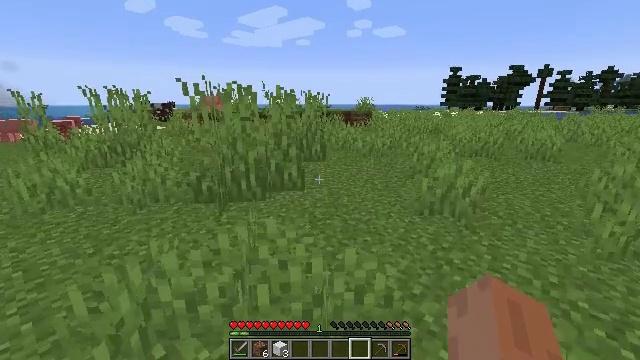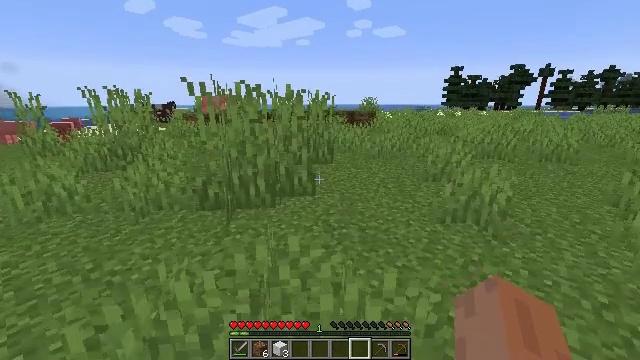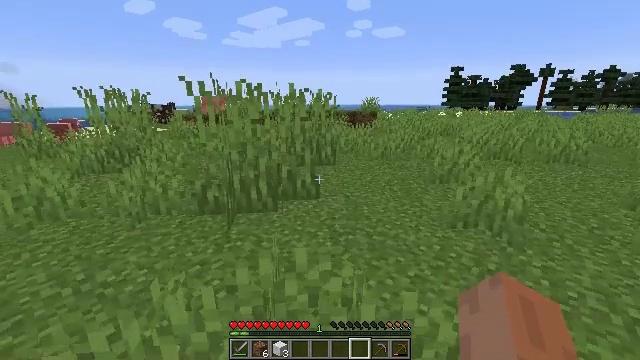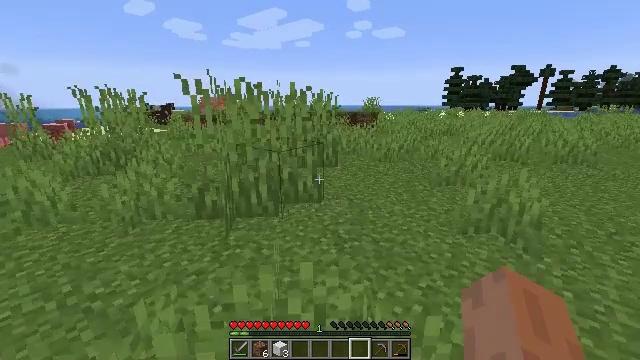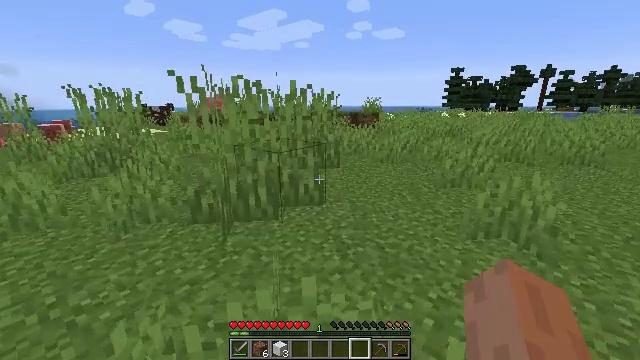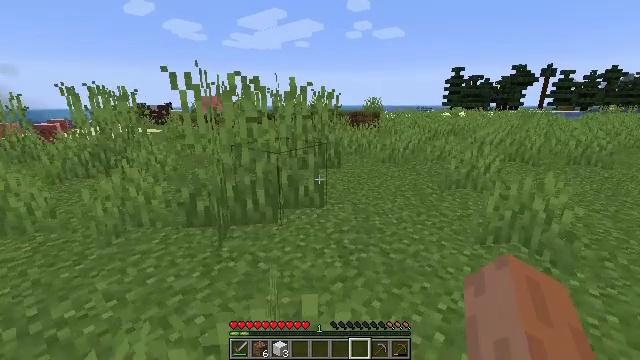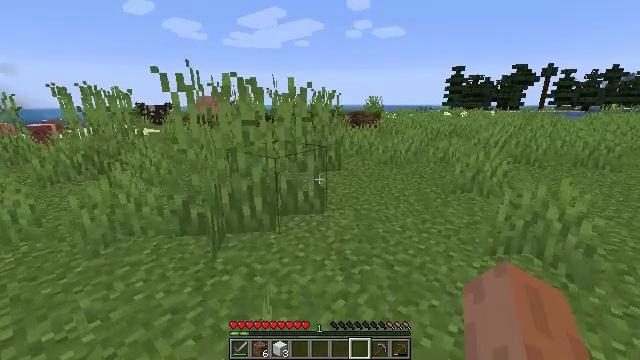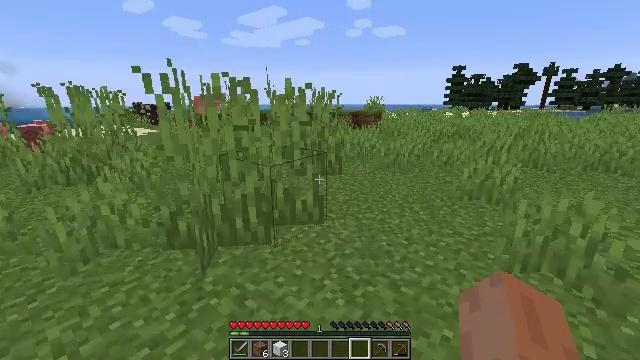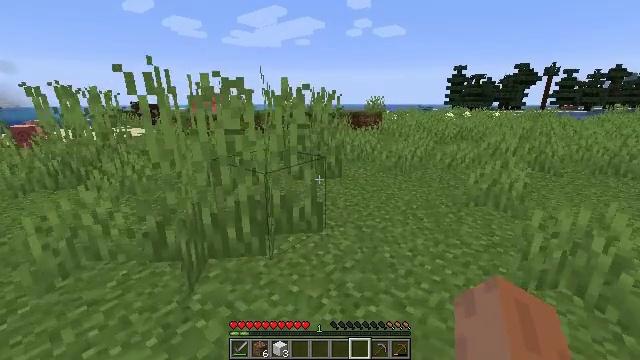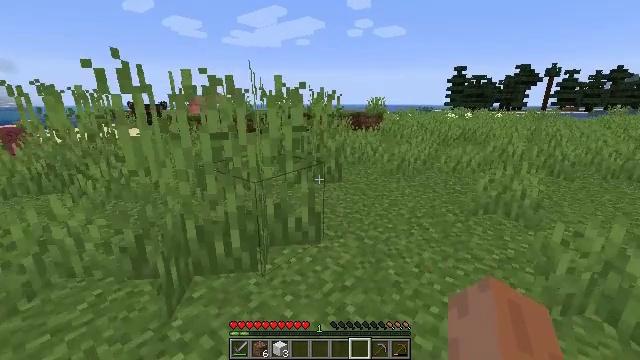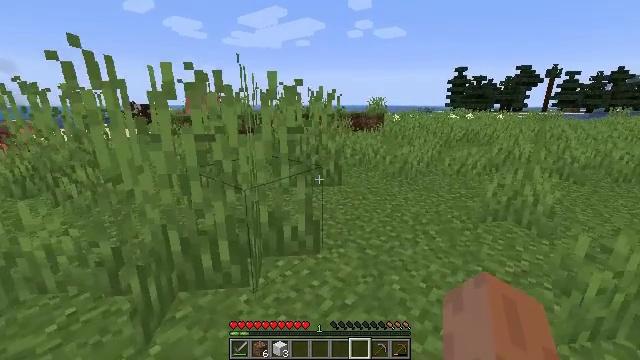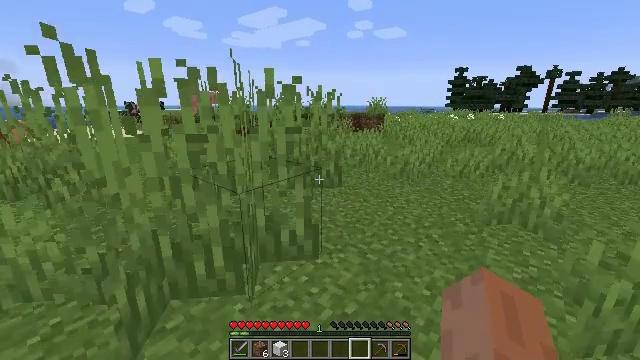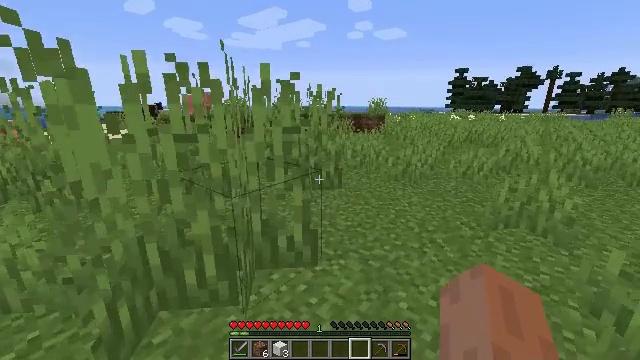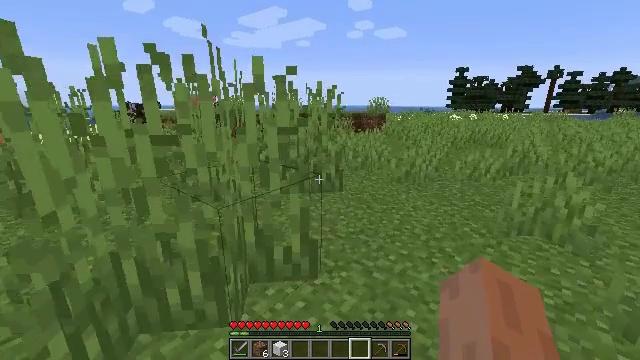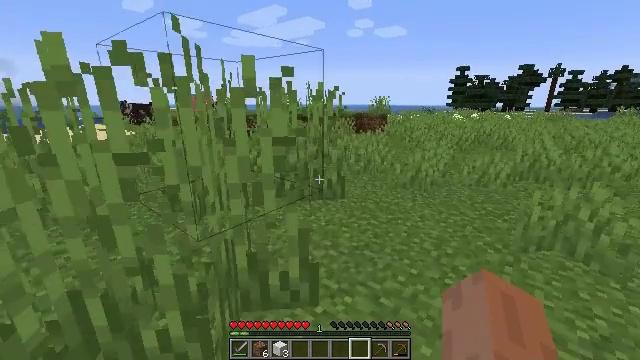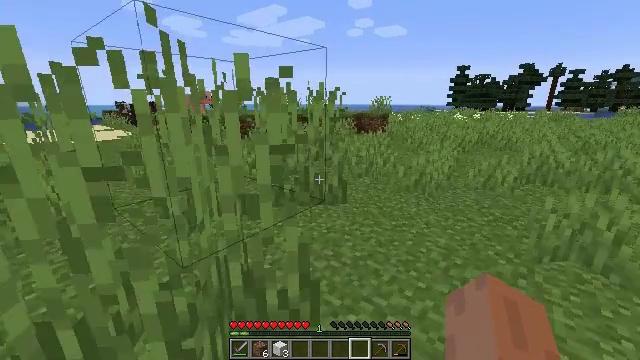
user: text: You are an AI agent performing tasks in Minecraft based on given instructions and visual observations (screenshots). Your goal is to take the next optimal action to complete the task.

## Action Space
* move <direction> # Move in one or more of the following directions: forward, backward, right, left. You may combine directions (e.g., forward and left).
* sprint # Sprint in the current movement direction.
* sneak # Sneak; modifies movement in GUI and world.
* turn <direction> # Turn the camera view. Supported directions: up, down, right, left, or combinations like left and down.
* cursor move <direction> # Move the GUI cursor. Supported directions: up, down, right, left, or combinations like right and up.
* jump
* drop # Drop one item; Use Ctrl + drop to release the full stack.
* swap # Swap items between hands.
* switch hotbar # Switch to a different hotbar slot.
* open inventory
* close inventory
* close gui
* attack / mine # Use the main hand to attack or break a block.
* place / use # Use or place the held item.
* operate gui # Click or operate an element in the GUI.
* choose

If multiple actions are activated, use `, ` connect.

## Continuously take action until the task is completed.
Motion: motion action
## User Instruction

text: Craft the cooked mutton.
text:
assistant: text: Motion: move forward
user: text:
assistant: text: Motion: move forward
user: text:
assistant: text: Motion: move forward
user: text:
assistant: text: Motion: move forward
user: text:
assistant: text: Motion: move forward
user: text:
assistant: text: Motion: move forward
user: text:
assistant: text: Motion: move forward
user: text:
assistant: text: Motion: move forward
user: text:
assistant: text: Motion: move forward
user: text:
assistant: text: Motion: move forward
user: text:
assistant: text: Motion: move forward
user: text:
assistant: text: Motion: move forward
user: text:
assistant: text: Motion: move forward
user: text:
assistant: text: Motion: move forward
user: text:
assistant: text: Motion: move forward
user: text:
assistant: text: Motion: move forward
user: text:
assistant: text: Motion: move forward
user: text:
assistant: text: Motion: move forward
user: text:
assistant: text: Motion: move forward
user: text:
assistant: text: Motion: move forward
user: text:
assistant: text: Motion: move forward
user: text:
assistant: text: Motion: move forward
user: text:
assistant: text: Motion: move forward
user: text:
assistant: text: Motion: move forward
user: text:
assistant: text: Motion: move forward
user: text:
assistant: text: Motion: move forward
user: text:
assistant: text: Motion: move forward
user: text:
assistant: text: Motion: move forward
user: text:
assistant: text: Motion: move forward
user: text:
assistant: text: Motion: move forward